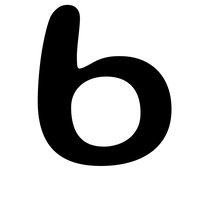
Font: Gluten_Regular